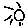
Label: sun